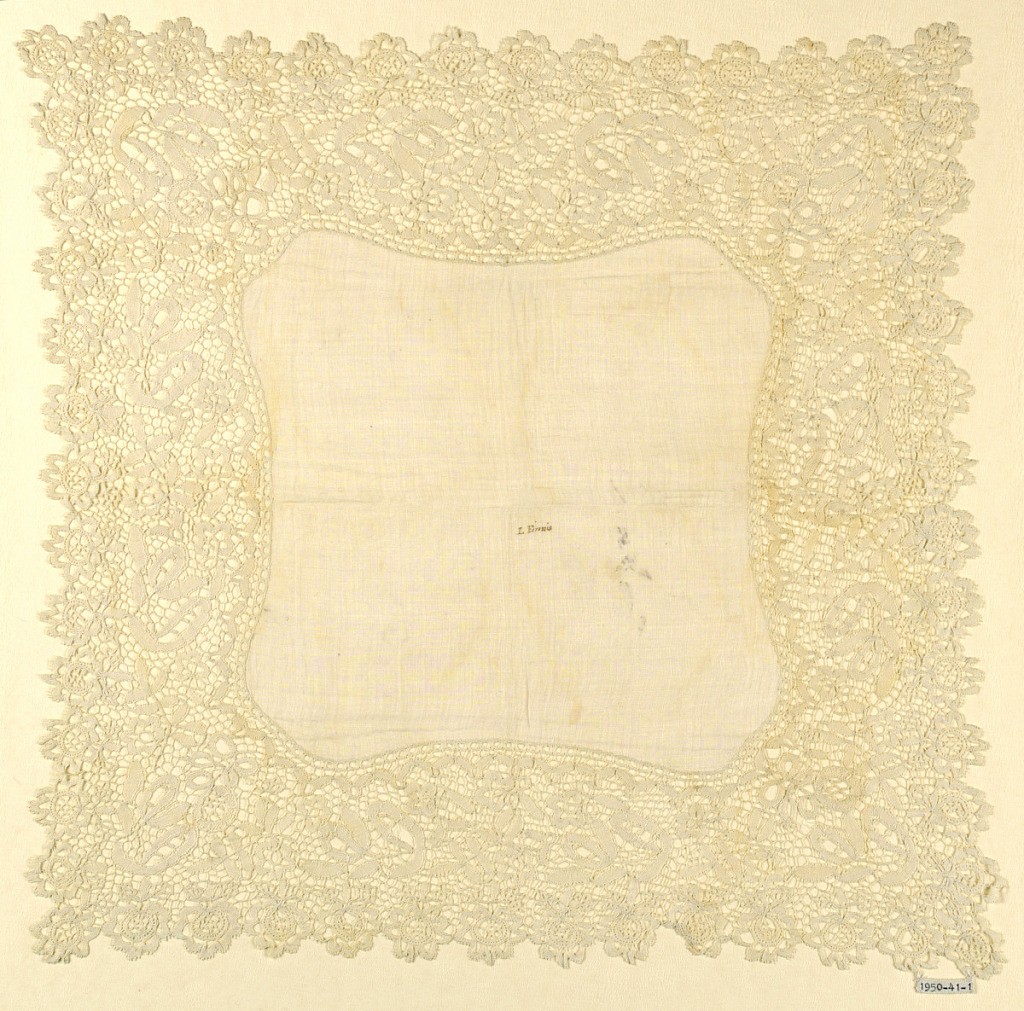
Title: Handkerchief
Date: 19th century
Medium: linen Technique: bobbin lace, Honiton style
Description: Handkerchief trimmed with Belgian style lace showing Honiton motifs, floral sprays connected by a large square réseau.